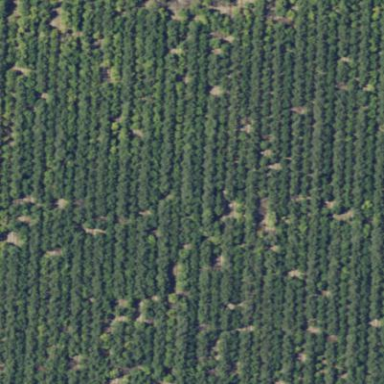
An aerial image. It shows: Orchard filled with almond trees.